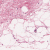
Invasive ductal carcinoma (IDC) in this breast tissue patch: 0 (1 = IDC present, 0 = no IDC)